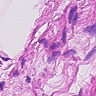
Metastatic tissue present: no